Aerial crown-view tile of a tropical tree (Barro Colorado Island, Panama), acquired 20240611:
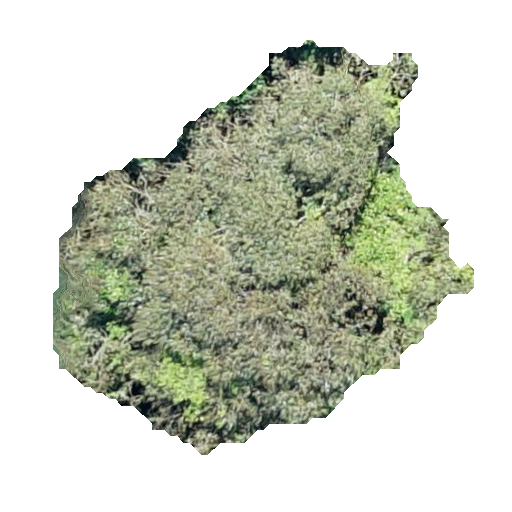
Species: Luehea seemannii
GBIF accepted scientific name: Luehea seemannii
Crown area: 171.436 m²